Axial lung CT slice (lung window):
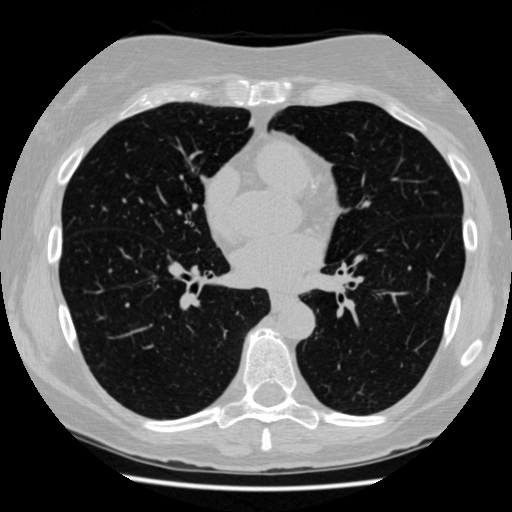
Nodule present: no